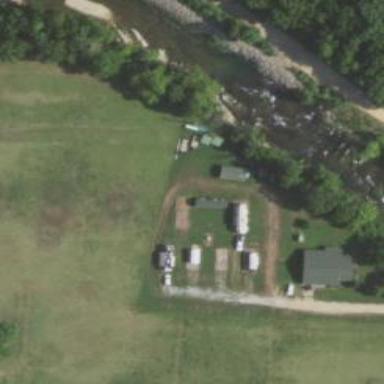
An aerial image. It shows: Caravan site for tourism.